Question: I am trying to figure out how to write a formula that will subtract C3 from D3 if D3 has a value, if no value I need it to subtract C3 from H3.
'''
=TEXT(D3-C3, "h:mm:ss")
'''
Example of report:

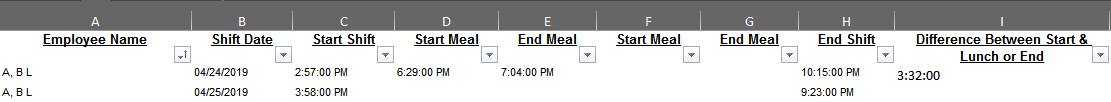
Answer: '=IF(D3="",H3,D3)-C3' and format the cell as 'h:mm:ss' instead of using the TEXT function.